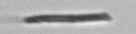
Label: fiber